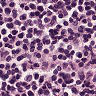
Metastatic tissue present: no